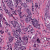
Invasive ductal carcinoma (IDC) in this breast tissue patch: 1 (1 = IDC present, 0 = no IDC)